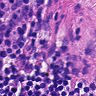
Metastatic tissue present: no